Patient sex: F
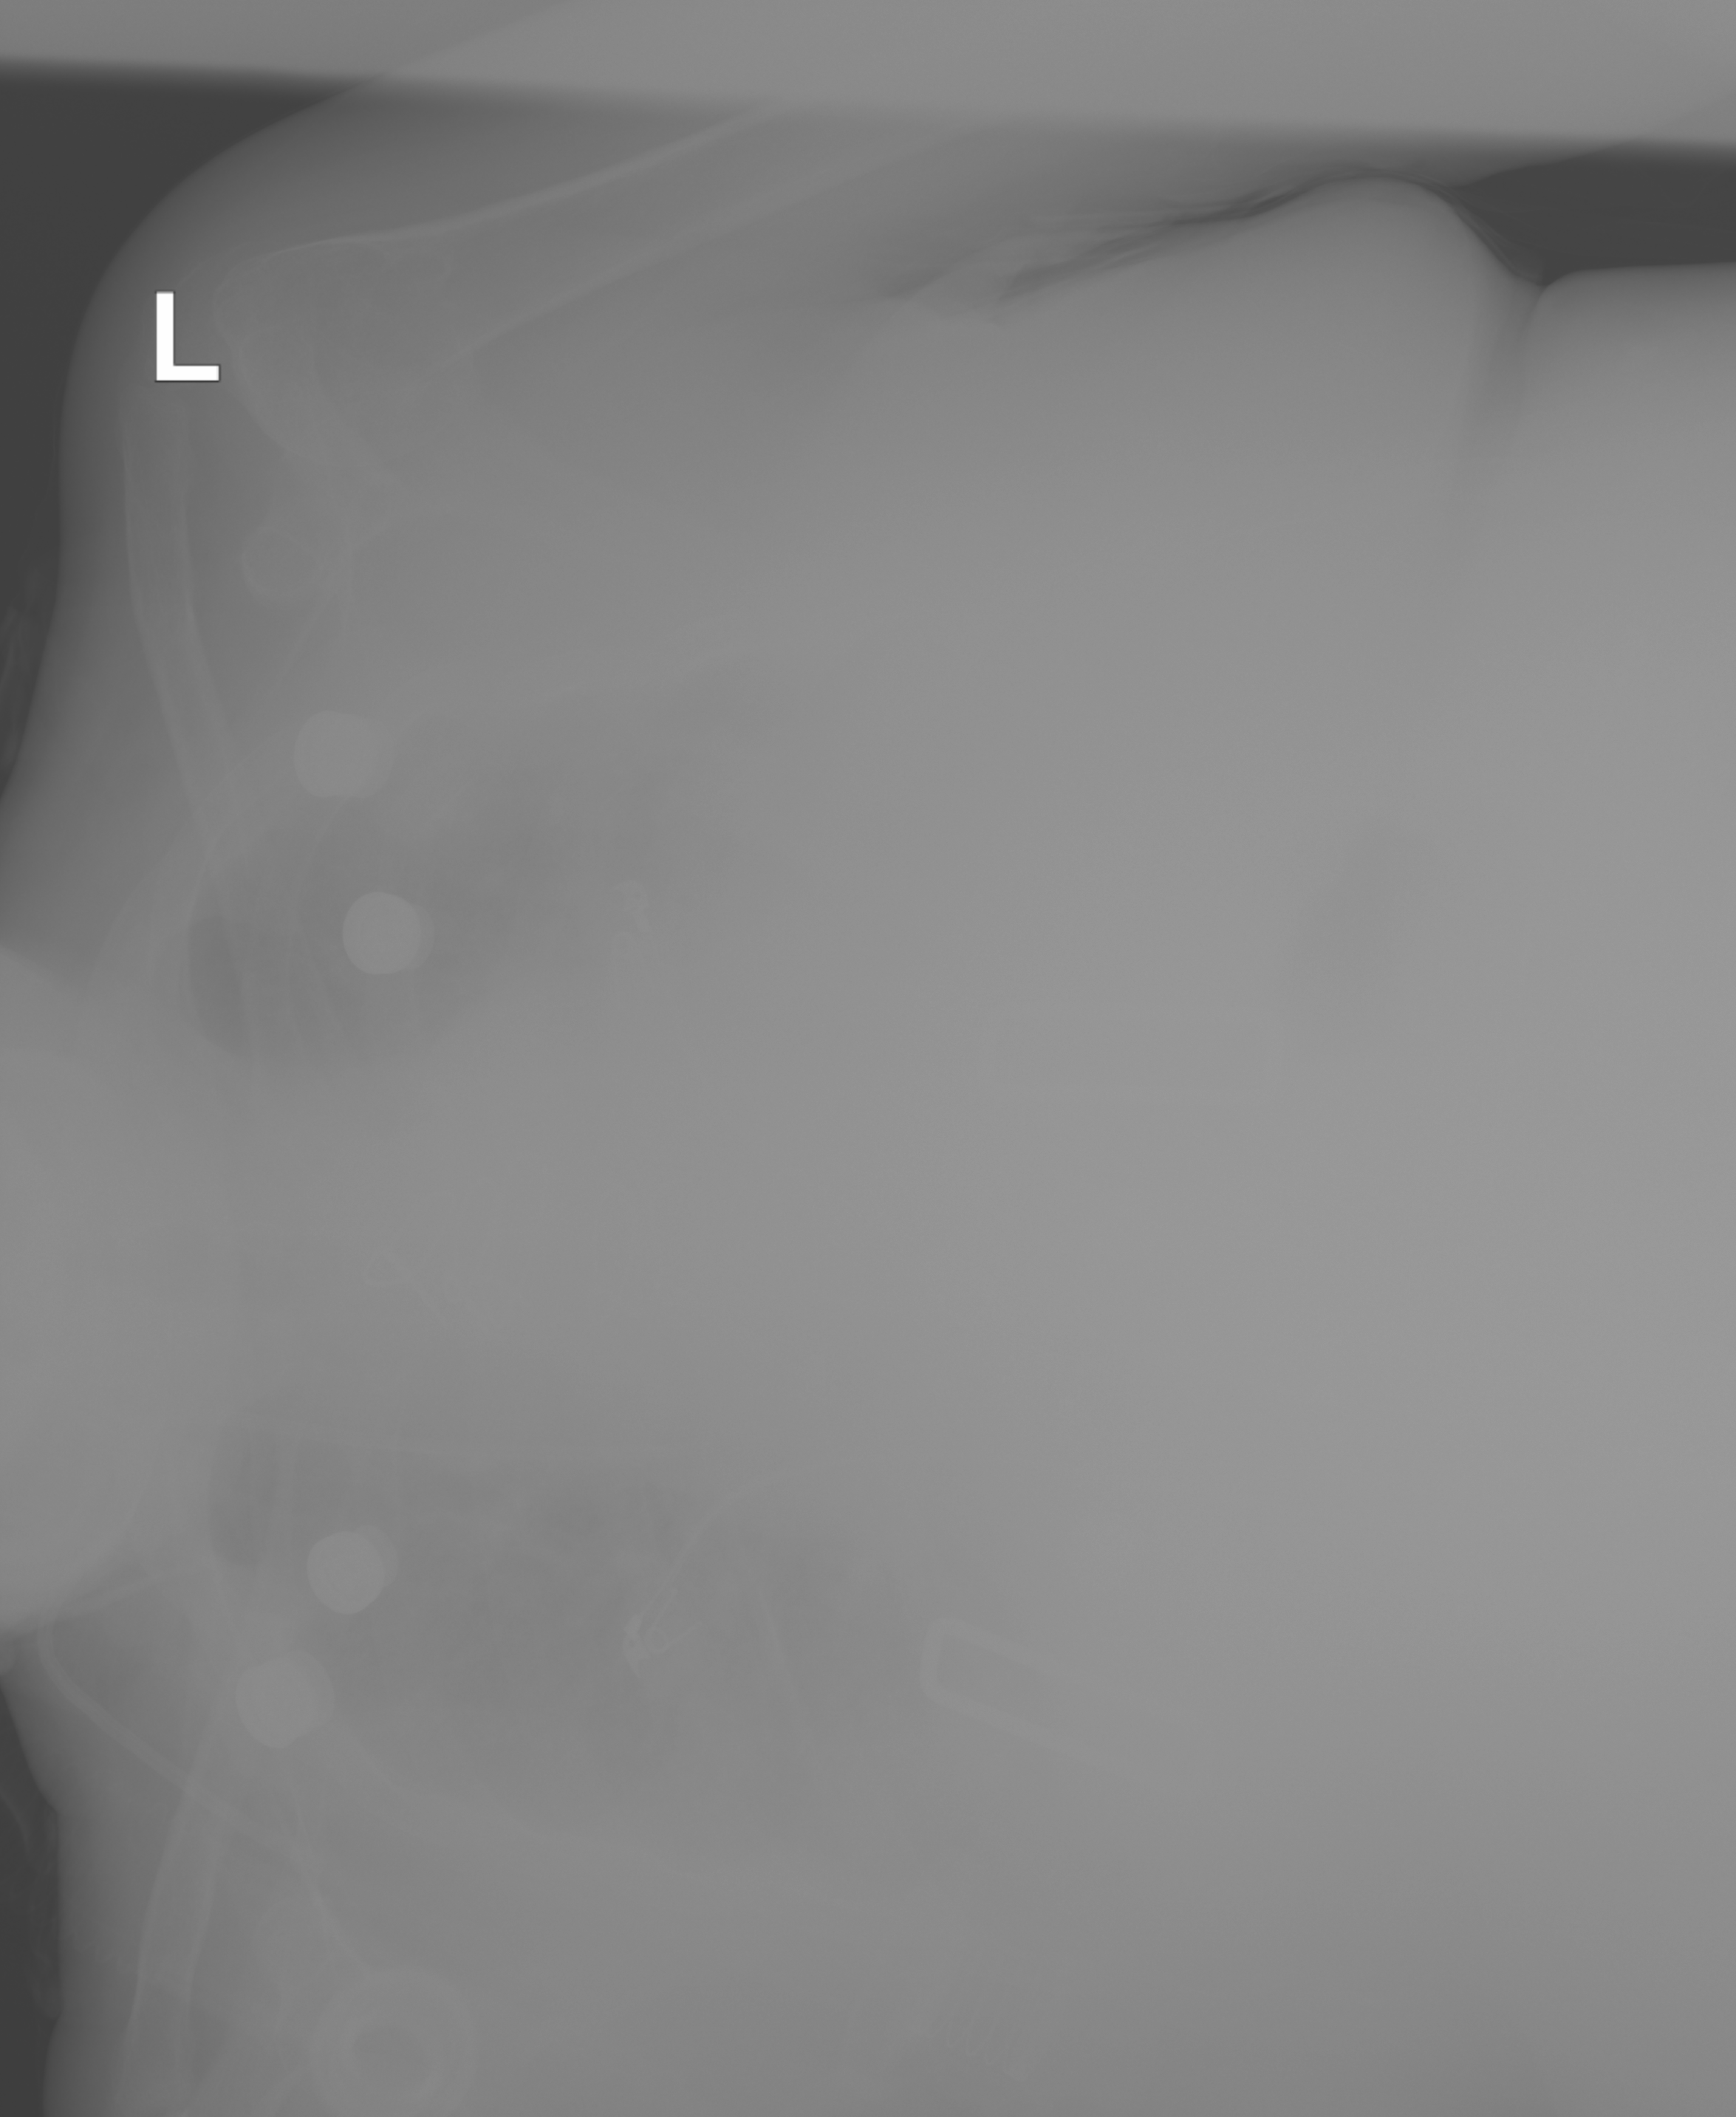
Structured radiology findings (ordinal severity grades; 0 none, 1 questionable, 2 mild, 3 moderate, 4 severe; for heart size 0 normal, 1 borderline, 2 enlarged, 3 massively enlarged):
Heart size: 2
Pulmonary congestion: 3
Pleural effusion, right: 2
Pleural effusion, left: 3
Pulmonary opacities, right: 3
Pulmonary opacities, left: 3
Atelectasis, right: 2
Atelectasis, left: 2